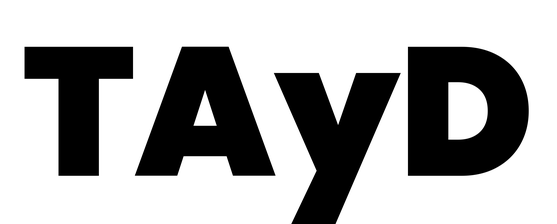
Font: Poppins-Black